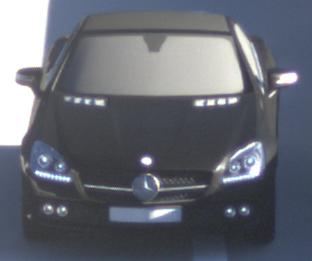
Make: Mercedes-Benz
Model: SLK 200
Detailed model: SLK-Class (172)
Model produced from: 2011/03
Model produced until: 2015/04
Doors: 2
Color: black
Road condition: dry road
Daytime: sunrise or sunset
Contrast: medium contrast